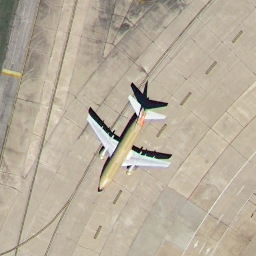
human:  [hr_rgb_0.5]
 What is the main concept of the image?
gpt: airplane